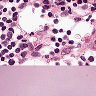
Metastatic tissue present: no